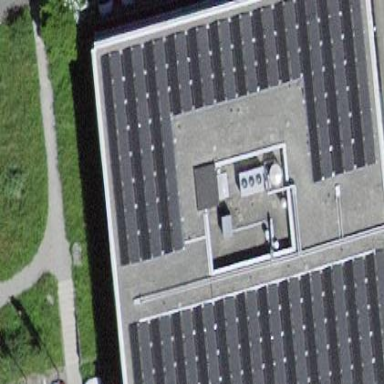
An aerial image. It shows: Building with flat roof.